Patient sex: M
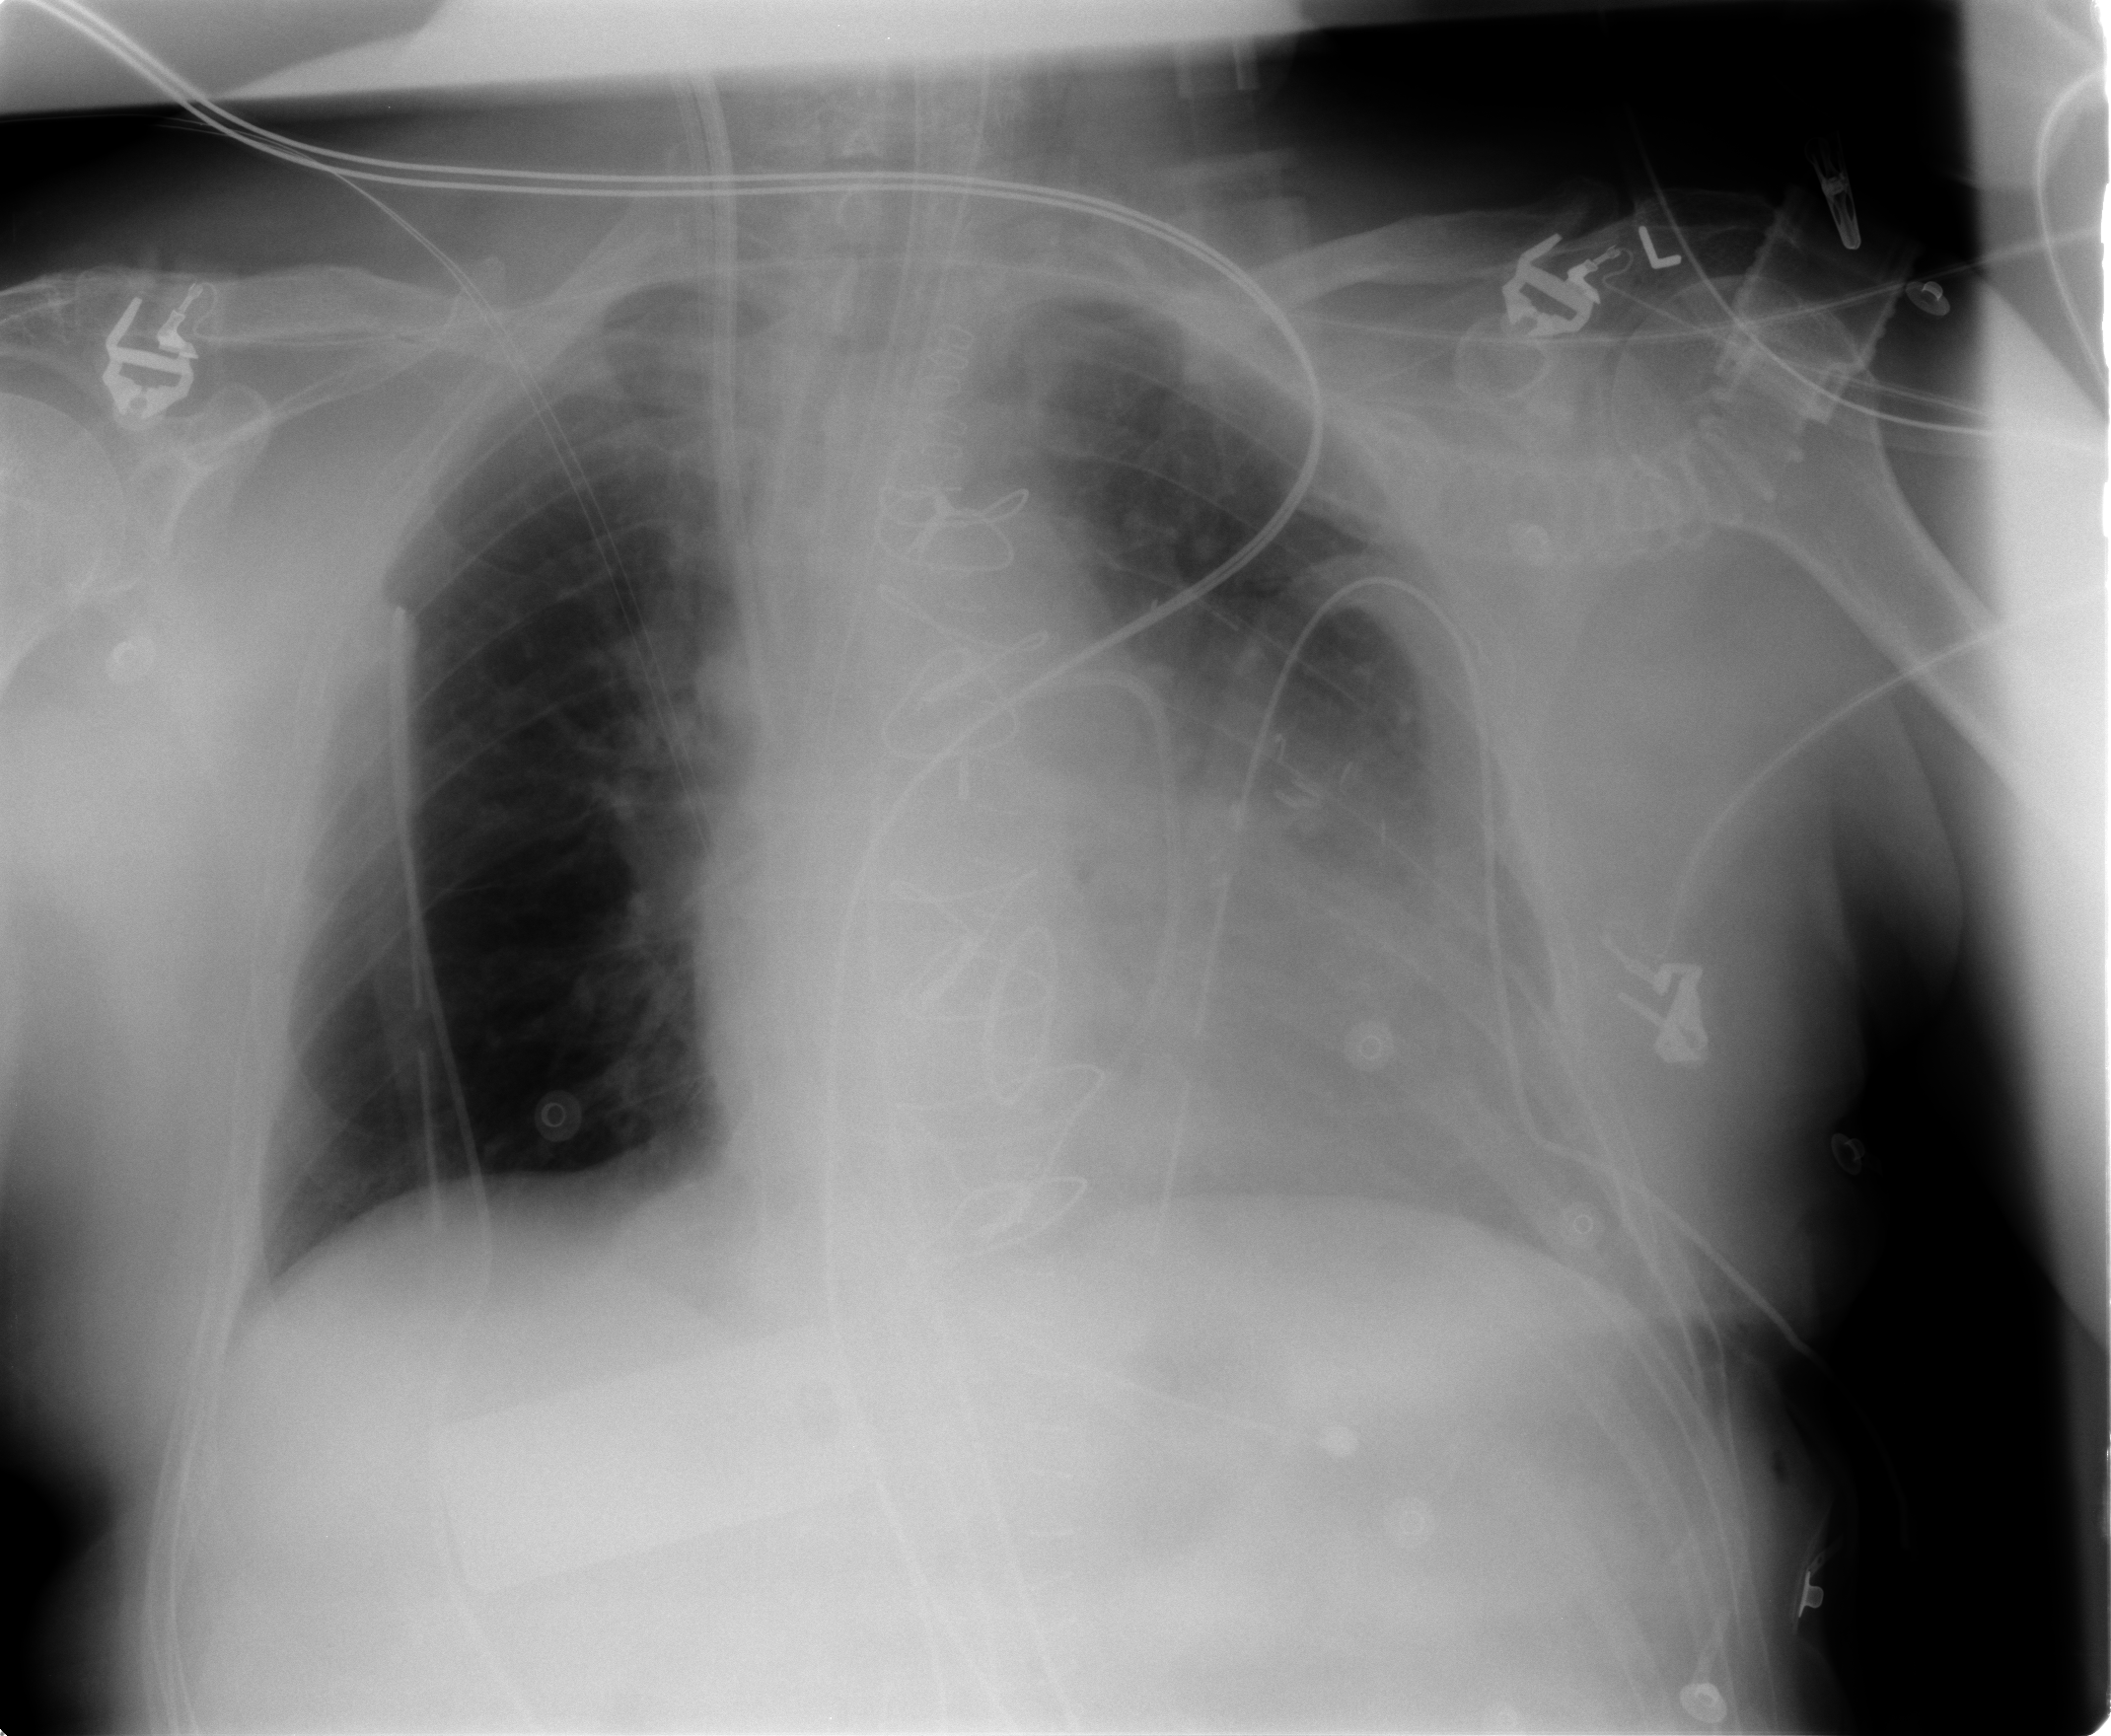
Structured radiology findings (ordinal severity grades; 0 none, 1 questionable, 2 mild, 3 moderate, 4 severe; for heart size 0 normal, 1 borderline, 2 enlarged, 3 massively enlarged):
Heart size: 2
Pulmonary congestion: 1
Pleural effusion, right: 0
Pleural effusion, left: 1
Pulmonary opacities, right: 0
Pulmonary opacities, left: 0
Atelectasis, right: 0
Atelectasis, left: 1